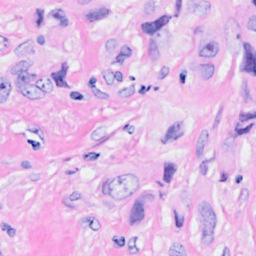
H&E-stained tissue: Breast